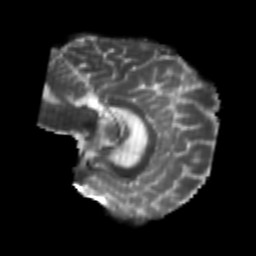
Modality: T2w
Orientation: sagittal
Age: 26
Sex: male
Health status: healthy
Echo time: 0.074 s